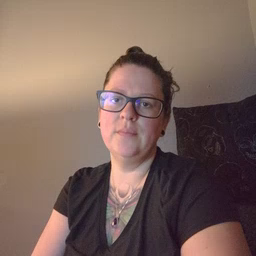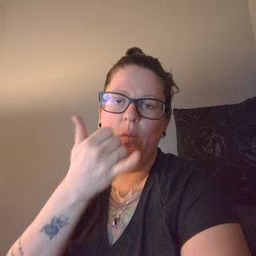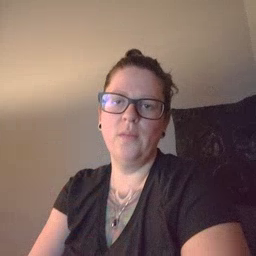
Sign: callonphone